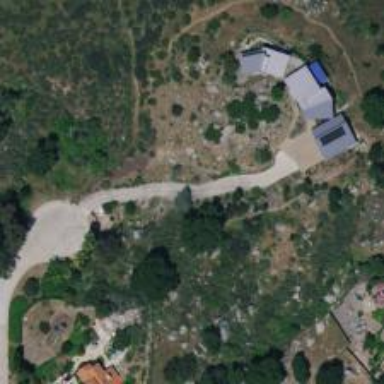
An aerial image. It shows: Driveway.